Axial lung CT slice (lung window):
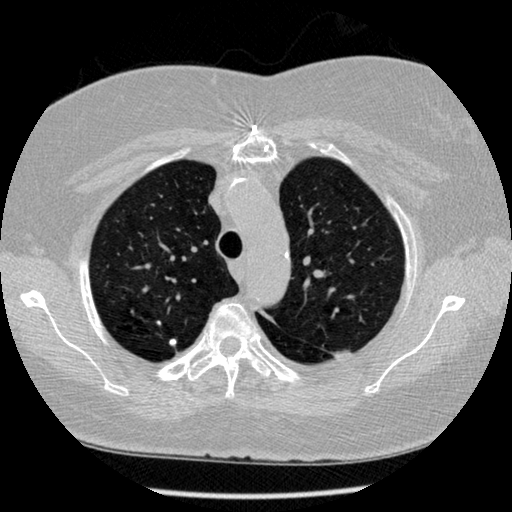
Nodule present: yes
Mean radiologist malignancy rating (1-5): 2